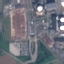
Land use / land cover: Industrial